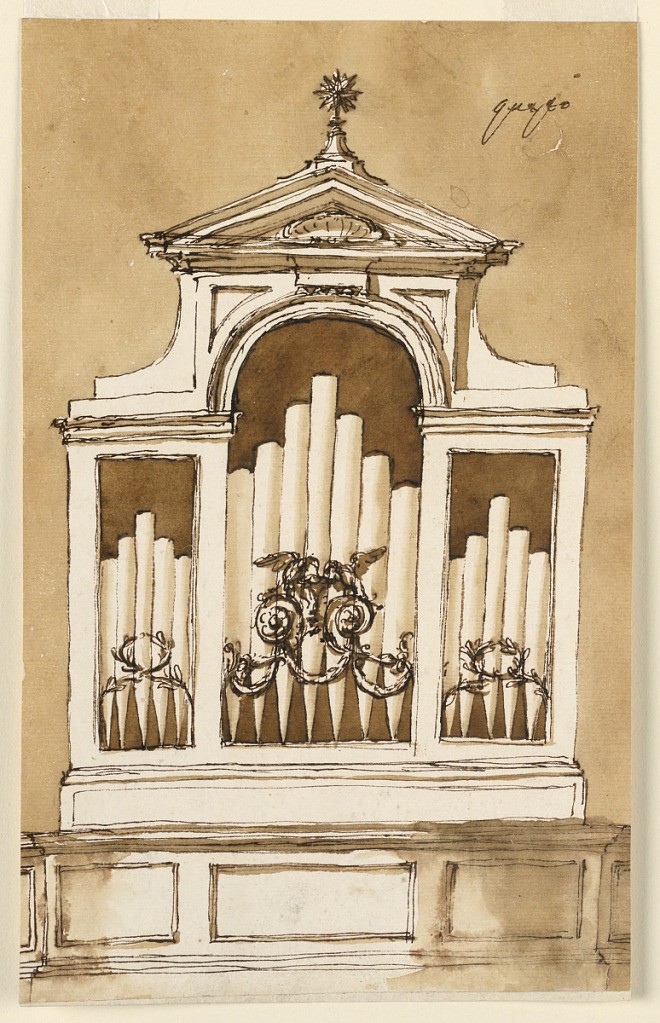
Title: Design for an Organ
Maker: Giuseppe Barberi, Italian, 1746–1809
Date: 1780-1790
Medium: Pen and brown ink, brush and brown wash on lined off-white laid paper
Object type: Drawing
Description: A variation of -1355, the central compartment being framed above the arch. In front of its pipes are two scrolls with festoons and two birds drinking from a blossom. Colored wall.